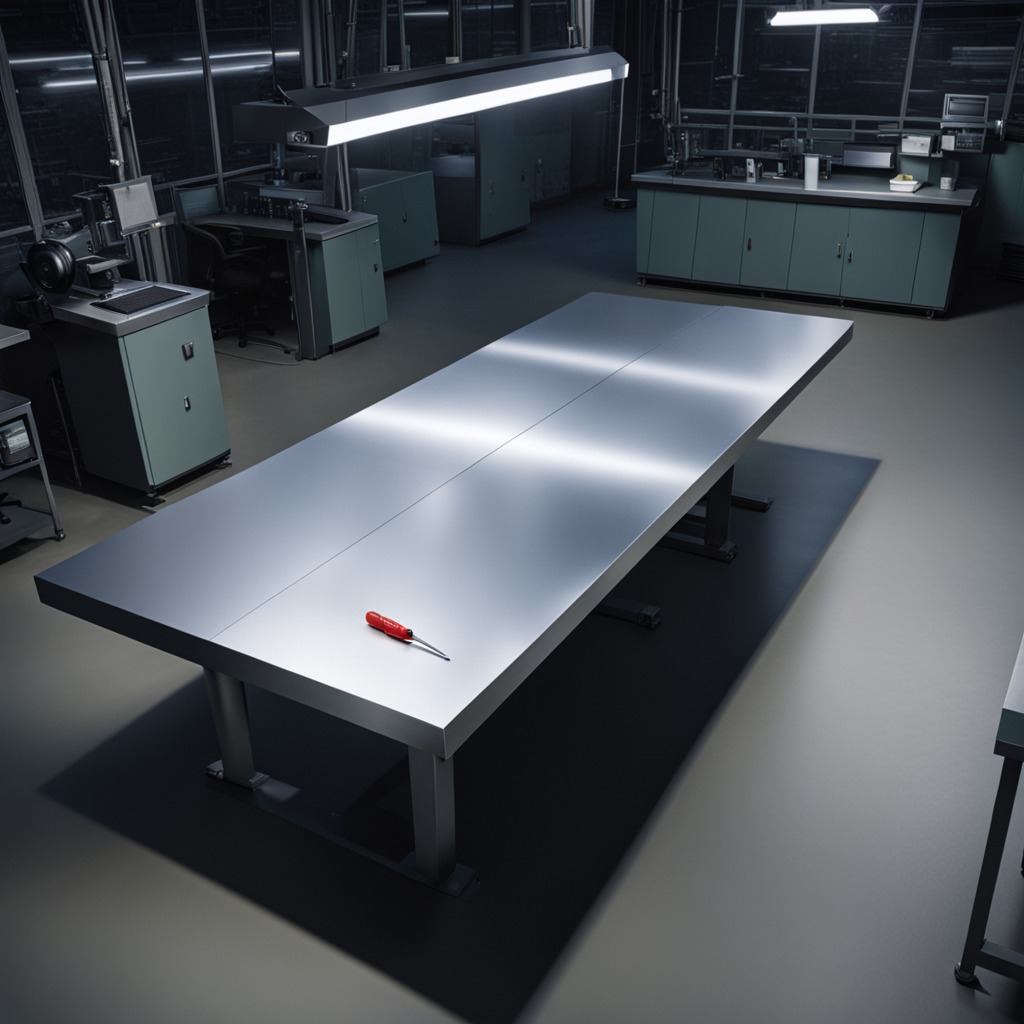
A screwdriver is lying on a clean empty table in the evening.